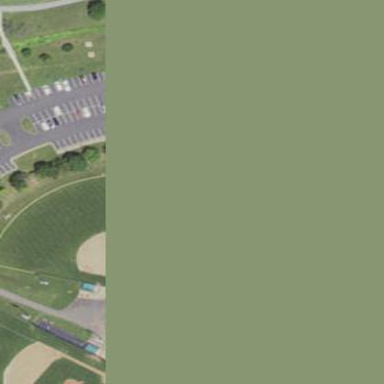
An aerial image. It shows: Softball pitch for leisure and sport activities.